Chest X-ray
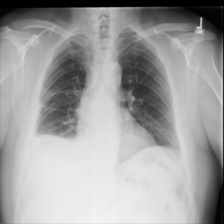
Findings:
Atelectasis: negative
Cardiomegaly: negative
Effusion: positive
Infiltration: negative
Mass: positive
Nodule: negative
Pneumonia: negative
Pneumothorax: negative
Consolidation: negative
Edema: negative
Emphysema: negative
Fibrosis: negative
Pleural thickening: negative
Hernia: negative